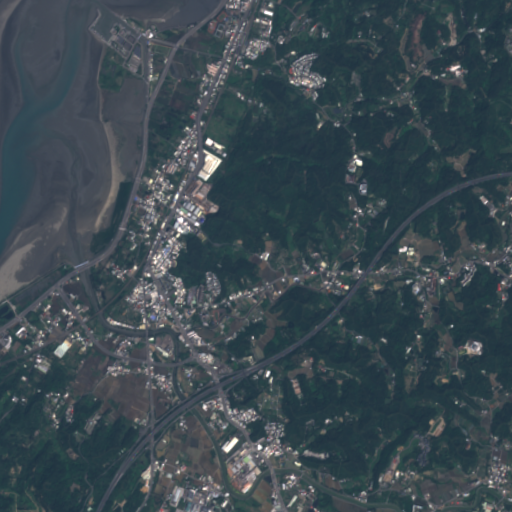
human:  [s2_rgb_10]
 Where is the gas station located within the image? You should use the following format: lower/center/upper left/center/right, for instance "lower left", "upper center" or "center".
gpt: The gas station is located in the center left of the image.
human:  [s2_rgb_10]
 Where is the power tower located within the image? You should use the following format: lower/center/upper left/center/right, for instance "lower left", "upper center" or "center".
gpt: The power tower is located in the upper right of the image.
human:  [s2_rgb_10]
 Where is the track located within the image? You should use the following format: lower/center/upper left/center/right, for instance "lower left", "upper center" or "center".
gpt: The track is located in the upper center of the image.
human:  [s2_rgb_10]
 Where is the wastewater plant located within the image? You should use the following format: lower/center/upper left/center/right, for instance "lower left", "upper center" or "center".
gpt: The wastewater plant is located in the lower center of the image.
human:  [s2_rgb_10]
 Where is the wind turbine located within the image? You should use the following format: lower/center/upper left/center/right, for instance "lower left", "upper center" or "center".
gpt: The wind turbine is located in the upper left of the image.
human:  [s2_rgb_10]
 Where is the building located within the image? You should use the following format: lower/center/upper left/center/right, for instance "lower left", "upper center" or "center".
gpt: There is no building in the image.